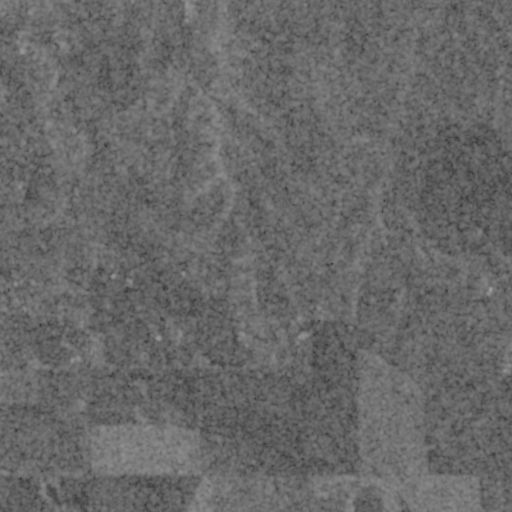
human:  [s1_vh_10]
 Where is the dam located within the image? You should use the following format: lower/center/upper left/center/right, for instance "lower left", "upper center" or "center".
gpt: The dam is located in the upper left of the image.
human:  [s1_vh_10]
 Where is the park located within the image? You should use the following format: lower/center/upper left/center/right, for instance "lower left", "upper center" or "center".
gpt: The park is located in the upper left of the image.
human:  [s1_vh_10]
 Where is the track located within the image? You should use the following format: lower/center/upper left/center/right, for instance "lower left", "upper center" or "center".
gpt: There is no track in the image.

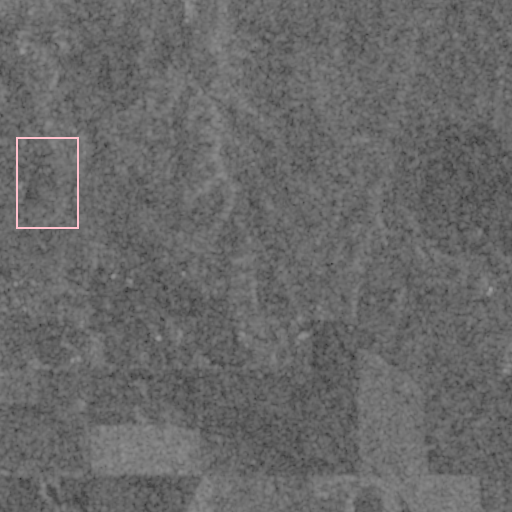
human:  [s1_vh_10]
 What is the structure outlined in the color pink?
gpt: The structure outlined in pink is a park.
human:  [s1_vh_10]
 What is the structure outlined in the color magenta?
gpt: There is no magenta outline.